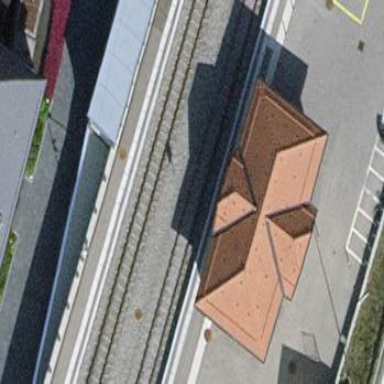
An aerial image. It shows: Train station building.